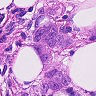
Metastatic tissue present: yes